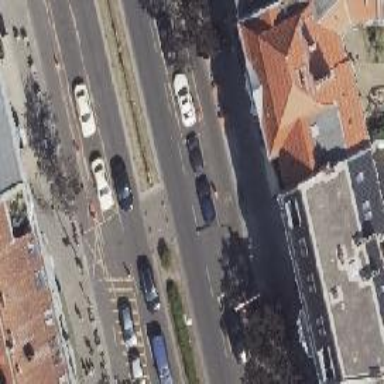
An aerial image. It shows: Secondary road with asphalt surface and two lanes going in each direction. There is right lane for parking.